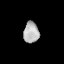
Tissue: lung
Cell type: Epithelial cells
Senescence score: 0.2199
Nuclear area (px): 317
Mean DAPI intensity: 179.136